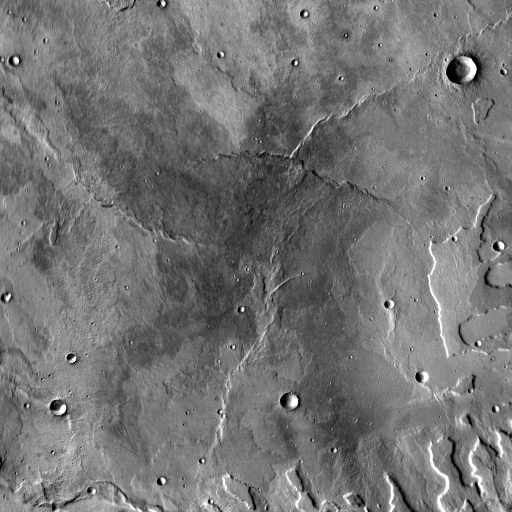
Crater classes present: Background, Other, Buried